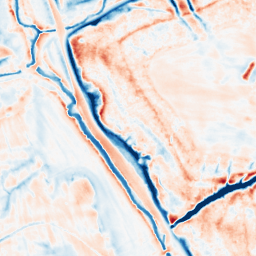
Category: multiscale
Decomposition family: dog_multiscale
Decomposition parameters: sigma_ratio: 1.6
n_scales: 5
base_sigma: 0.5
Upsampling method: sinc_hamming
Upsampling parameters: scale: 2
kernel_size: 4
Upsampling scale: 2